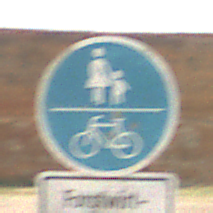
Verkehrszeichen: GemeinsamerGehUndRadweg
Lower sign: BesondereFahrzeugeUndTransportgueter7
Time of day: Midday
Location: Outdoor (Suburban)
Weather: PartlyCloudy
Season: NotSpecified
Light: Natural